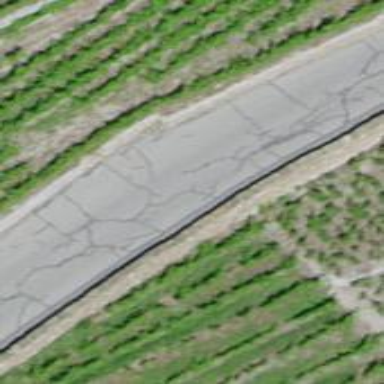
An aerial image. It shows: Retaining wall.